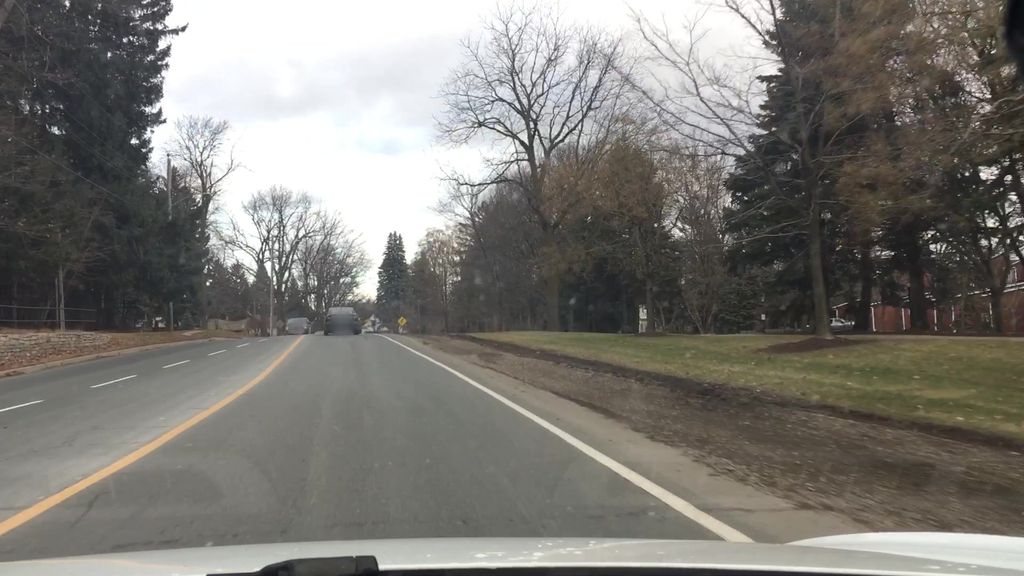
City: hamilton